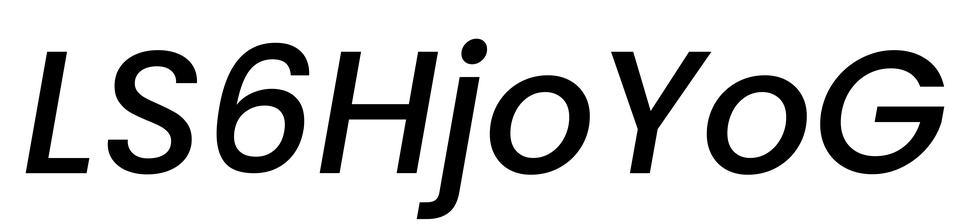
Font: Poppins-MediumItalic